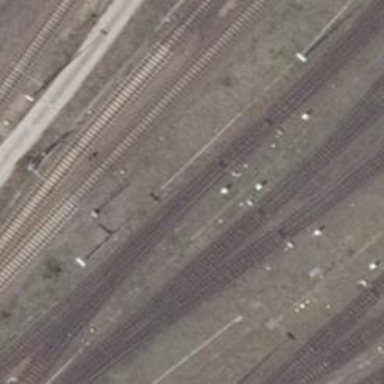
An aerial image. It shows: Railway switch.